Question: I want to create an input field that is very similar to stackoverflow's input field for tags. When I write a word then press space it is transformed into some kind of a badge with a remove button in it.
Is there an jQuery, jQuery-UI component for doing that? Or any other simple way? How can I replicate that? Or what is this kind of component called?

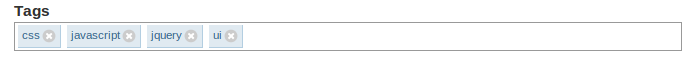
Answer: <URL> might be what you want.